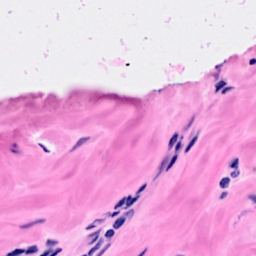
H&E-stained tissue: Breast